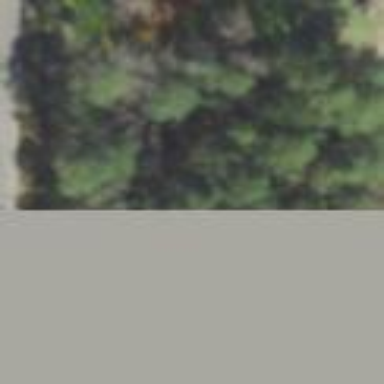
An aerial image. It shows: Mixed woodland area with various types of leaves.